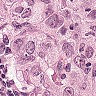
Metastatic tissue present: yes